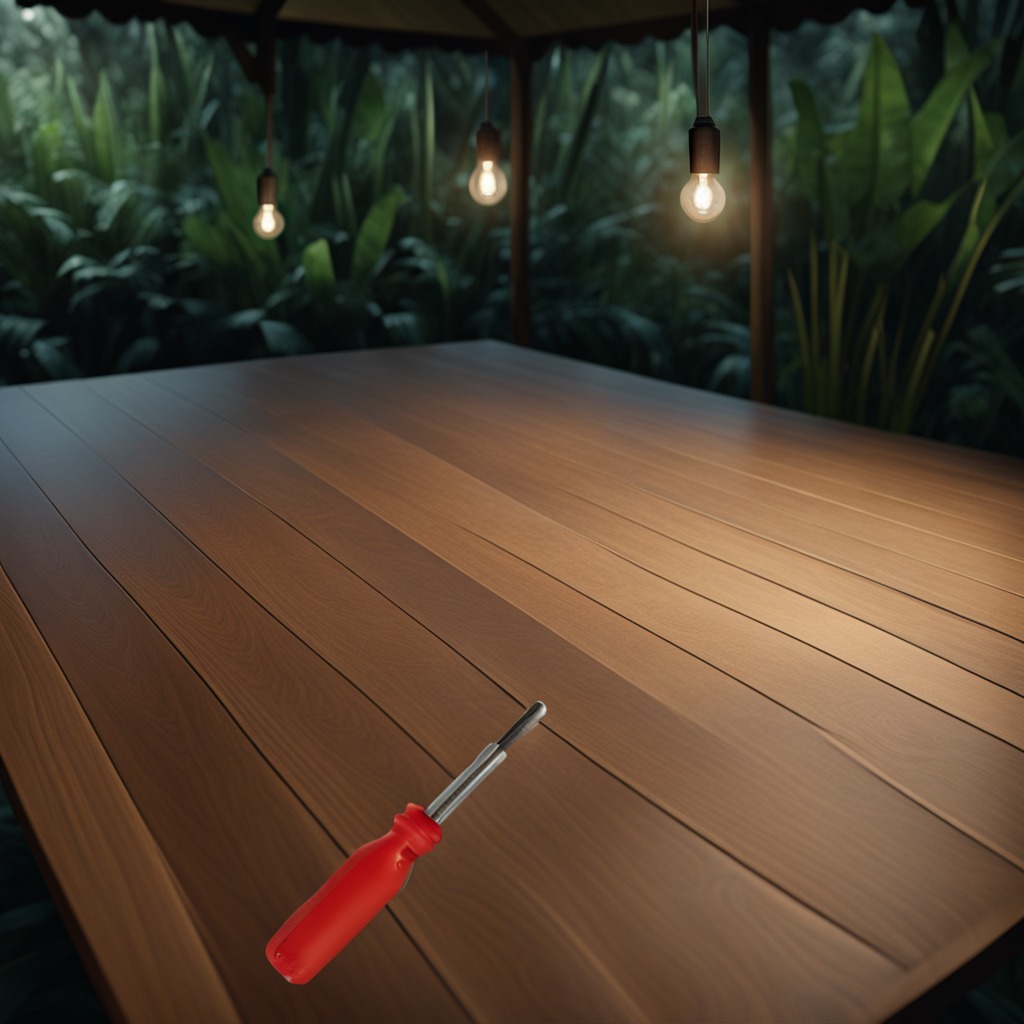
A screwdriver lying on a wooden table inside a jungle field workshop tent at night dim ambient light soft shadows worn but